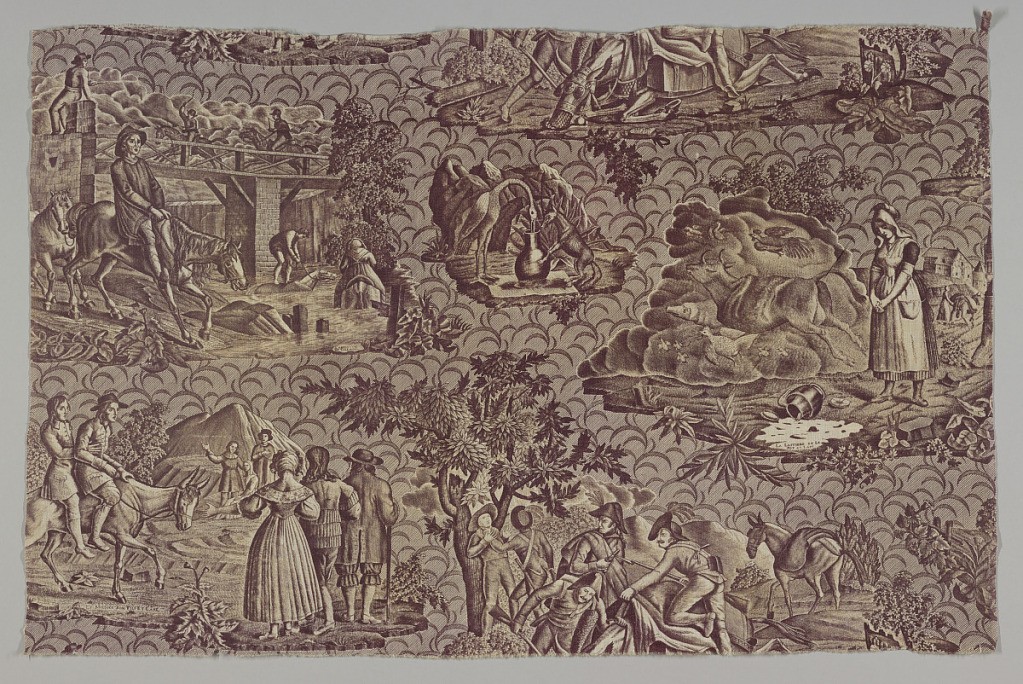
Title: Fables of Fontaine
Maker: Alexandre Buquet, French, 1802–1865
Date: ca. 1830
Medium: cotton Technique: roller printed on plain weave
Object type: Textile
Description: Four scenes, titled in French, illustrating four of la Fontaine's fables. In sepia on white.